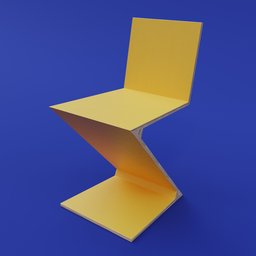
Label: furniture